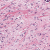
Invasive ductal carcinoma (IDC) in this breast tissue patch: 0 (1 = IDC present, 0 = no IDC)